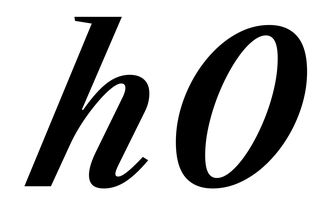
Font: LibreCaslonText-Italic_SemiBold_Italic